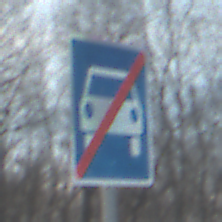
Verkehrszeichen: EndeKraftfahrstrasse
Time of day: SunriseSunset
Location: Outdoor (RoadRail)
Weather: PartlyCloudy
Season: NotSpecified
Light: Natural